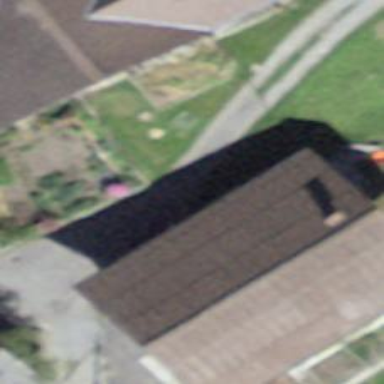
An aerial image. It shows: Barn.